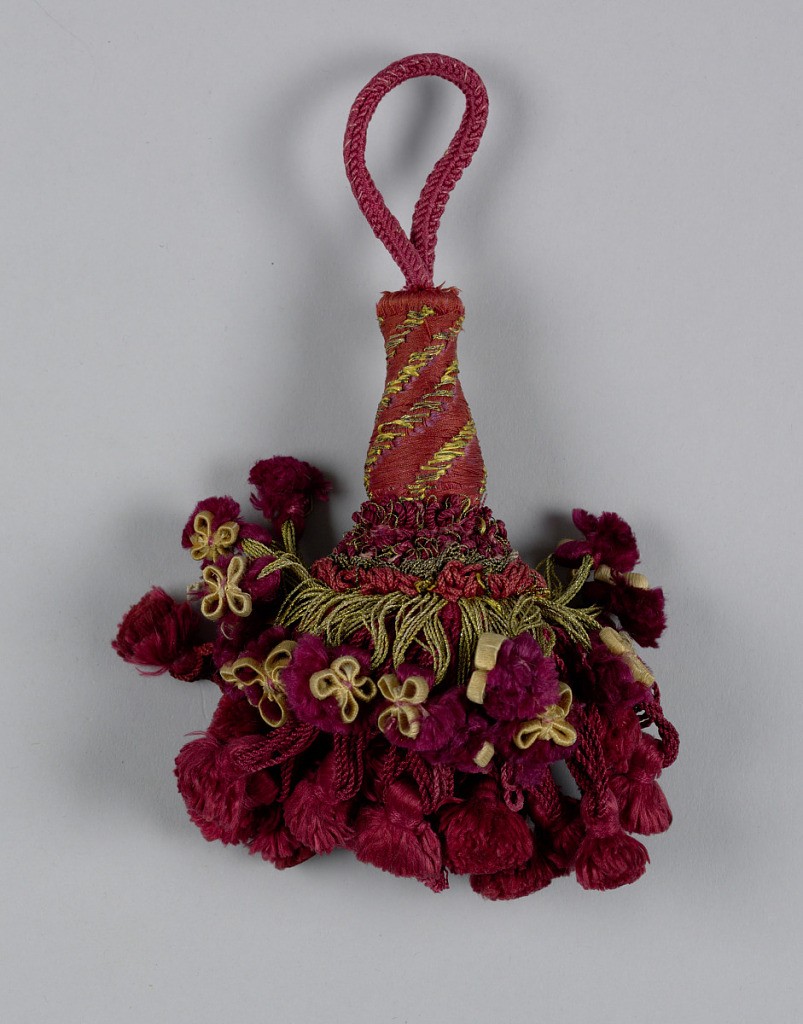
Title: Tassel
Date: late 17th century
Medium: silk, metal thread, wooden core
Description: Skirt of red silk threads with tassels partly covered by gilt threads with red silk tassels and yellow silk ornaments. Collar of silk and metal thread in loops. Head, vase turned and covered with silk and metal threads in spiral design. Loop of red silk cord.